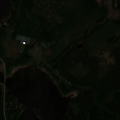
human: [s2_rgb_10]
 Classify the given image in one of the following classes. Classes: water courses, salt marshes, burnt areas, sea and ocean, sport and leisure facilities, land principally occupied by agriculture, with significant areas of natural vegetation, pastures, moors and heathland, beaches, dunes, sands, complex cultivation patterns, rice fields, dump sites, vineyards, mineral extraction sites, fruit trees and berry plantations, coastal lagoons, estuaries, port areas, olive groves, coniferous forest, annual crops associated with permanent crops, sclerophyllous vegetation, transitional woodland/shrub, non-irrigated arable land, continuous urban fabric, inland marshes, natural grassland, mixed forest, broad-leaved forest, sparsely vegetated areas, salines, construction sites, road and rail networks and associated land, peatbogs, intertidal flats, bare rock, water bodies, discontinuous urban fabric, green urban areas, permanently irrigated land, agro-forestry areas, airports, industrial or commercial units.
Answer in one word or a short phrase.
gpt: coniferous forest, mixed forest, transitional woodland/shrub, sea and ocean